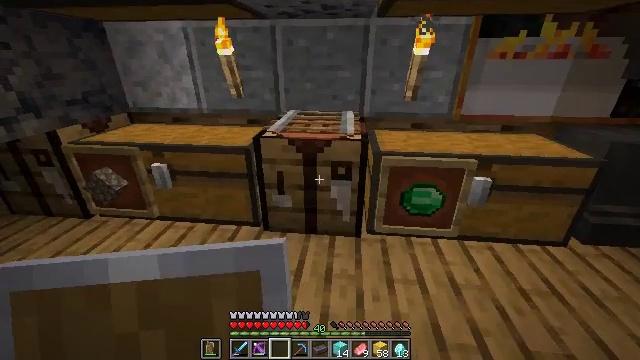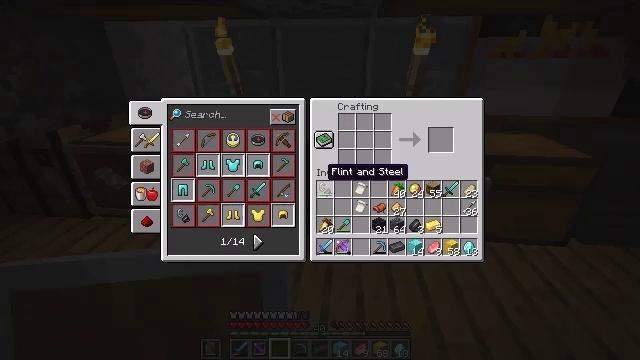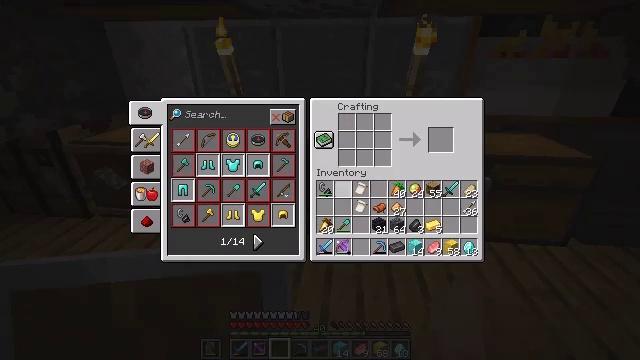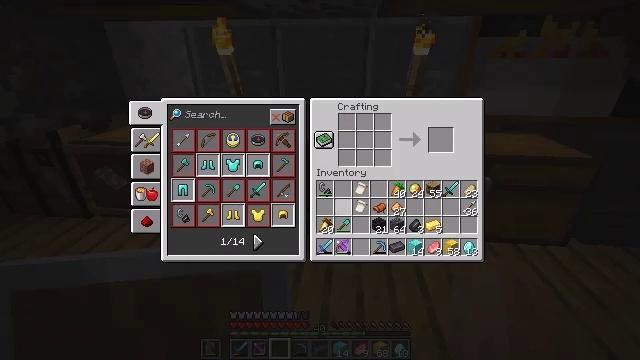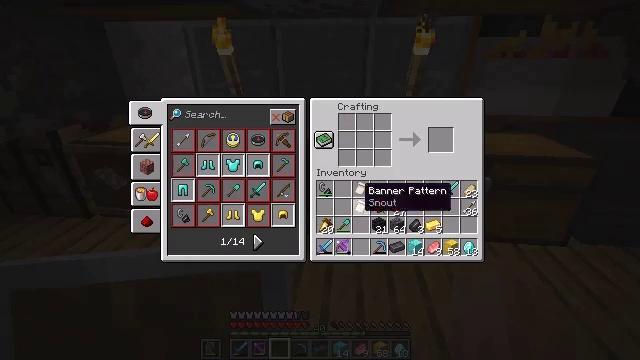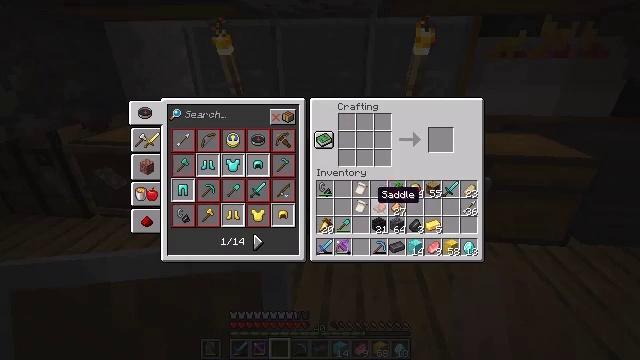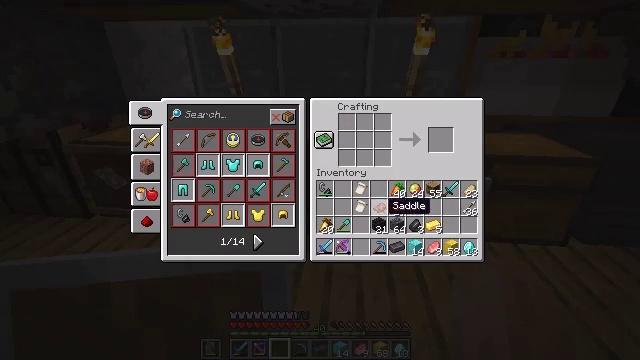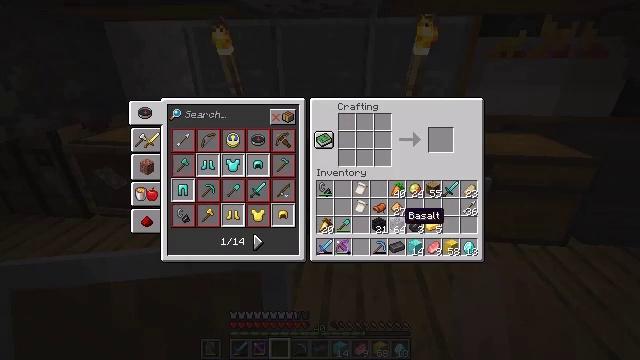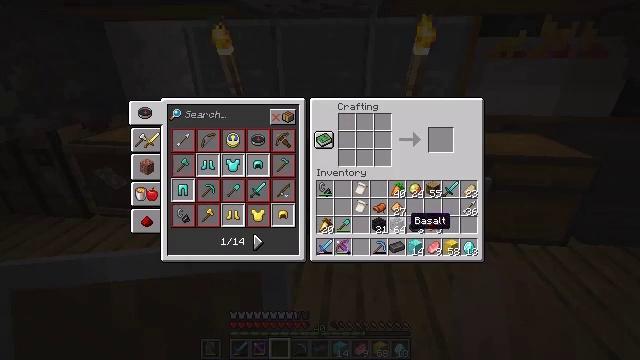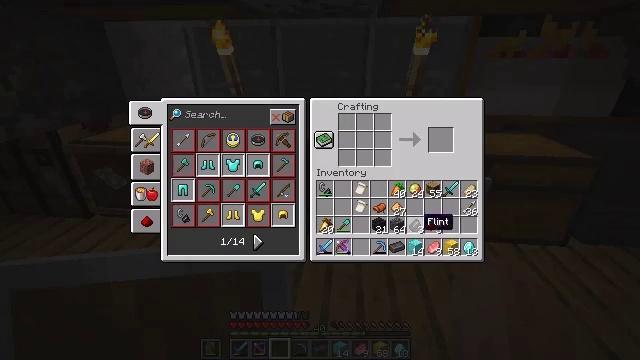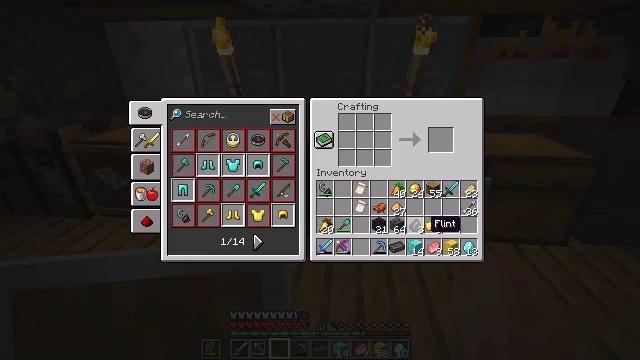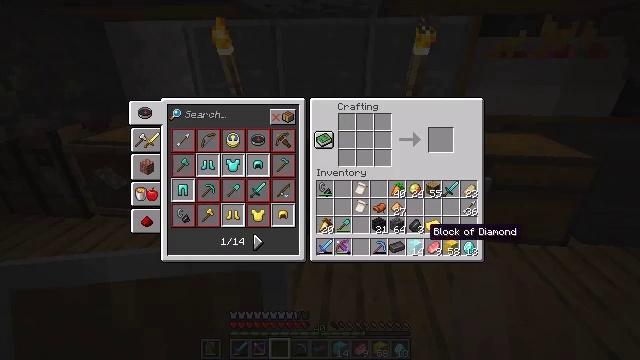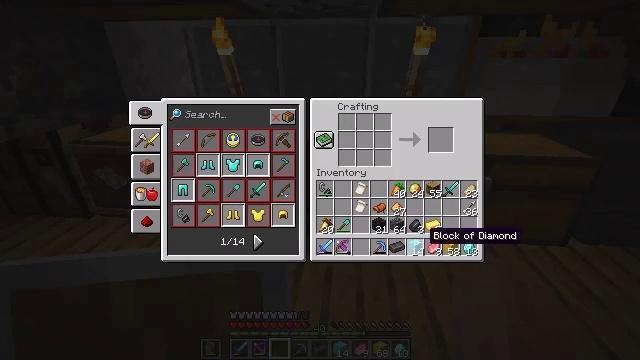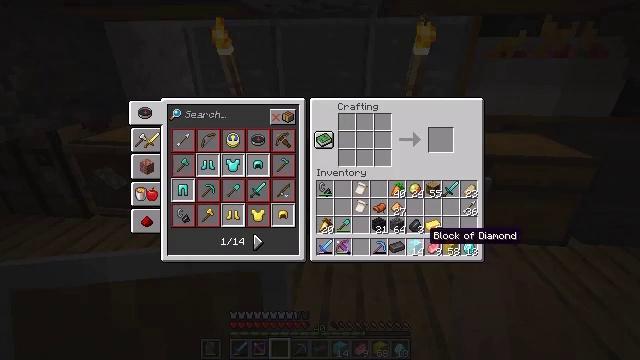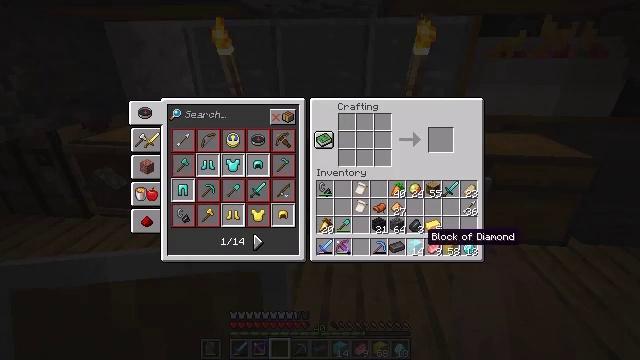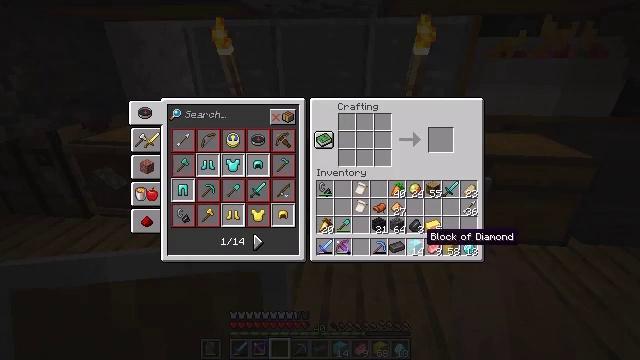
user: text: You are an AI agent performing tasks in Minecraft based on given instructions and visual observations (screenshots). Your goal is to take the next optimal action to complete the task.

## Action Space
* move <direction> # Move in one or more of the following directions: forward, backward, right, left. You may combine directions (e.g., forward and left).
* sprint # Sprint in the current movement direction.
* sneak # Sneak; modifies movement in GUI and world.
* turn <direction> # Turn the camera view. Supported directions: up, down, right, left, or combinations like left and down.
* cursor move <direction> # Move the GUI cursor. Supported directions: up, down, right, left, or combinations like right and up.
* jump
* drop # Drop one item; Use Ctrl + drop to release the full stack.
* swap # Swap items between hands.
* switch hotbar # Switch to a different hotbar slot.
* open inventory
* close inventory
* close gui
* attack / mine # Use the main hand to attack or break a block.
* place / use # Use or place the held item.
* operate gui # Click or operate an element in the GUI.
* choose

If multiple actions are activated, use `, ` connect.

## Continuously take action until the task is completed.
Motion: motion action
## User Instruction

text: Open the crafting table to produce a diamond.
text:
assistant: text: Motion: open gui
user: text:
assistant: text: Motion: cursor move right and down
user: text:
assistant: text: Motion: cursor move right and down
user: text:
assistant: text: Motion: no_op
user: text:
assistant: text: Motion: cursor move right
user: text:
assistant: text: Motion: cursor move right and down
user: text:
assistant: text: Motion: cursor move right and down
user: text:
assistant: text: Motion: no_op
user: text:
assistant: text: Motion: cursor move right
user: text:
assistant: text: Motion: cursor move right
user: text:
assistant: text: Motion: cursor move down
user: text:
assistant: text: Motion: no_op
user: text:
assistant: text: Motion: no_op
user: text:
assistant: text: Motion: no_op
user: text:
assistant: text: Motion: no_op
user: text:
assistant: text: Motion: no_op
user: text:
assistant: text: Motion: operate gui
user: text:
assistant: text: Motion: cursor move up, operate gui
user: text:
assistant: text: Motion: cursor move left and up
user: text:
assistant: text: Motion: no_op
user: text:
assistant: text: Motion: no_op
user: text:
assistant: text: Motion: cursor move left
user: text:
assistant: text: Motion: no_op
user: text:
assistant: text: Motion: choose
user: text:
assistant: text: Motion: choose
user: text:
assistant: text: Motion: choose
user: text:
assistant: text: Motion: no_op
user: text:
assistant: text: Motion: cursor move right and down
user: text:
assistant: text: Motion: cursor move right and down
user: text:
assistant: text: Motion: no_op